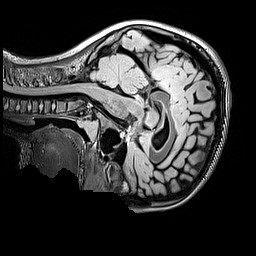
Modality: FLAIR
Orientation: sagittal
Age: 9
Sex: male
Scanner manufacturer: siemens
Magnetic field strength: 3 T
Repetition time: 5 s
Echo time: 0.388 s